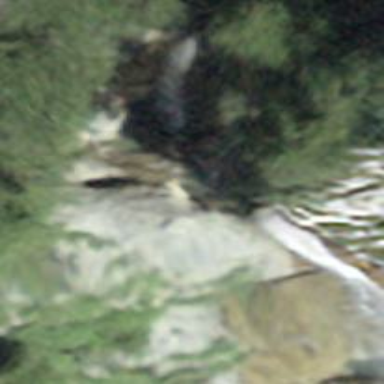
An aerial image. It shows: Beautiful waterfall in nature.